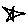
Label: star